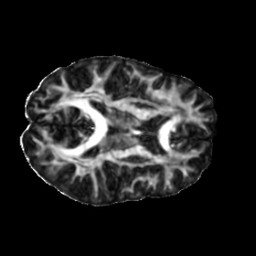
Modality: FA
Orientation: axial
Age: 31
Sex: female
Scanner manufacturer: ge
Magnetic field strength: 3 T
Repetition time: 7.8 s
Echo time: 0.0606 s